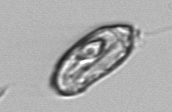
Label: Katodinium_or_Torodinium